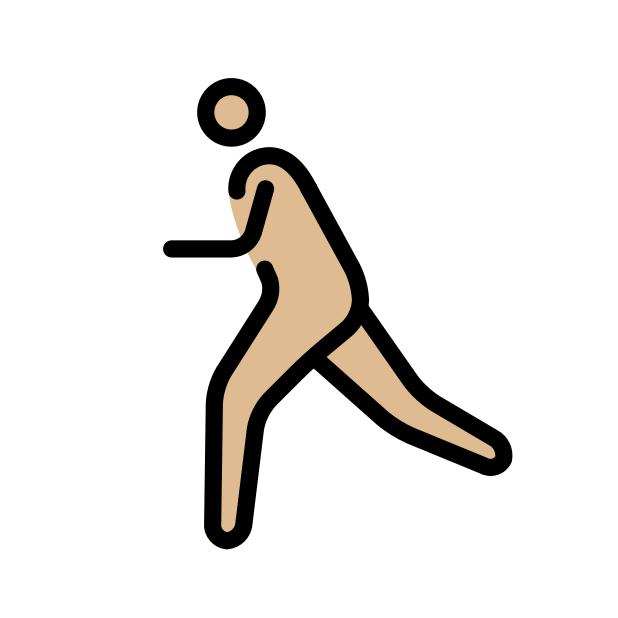
person running: medium-light skin tone